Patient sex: F
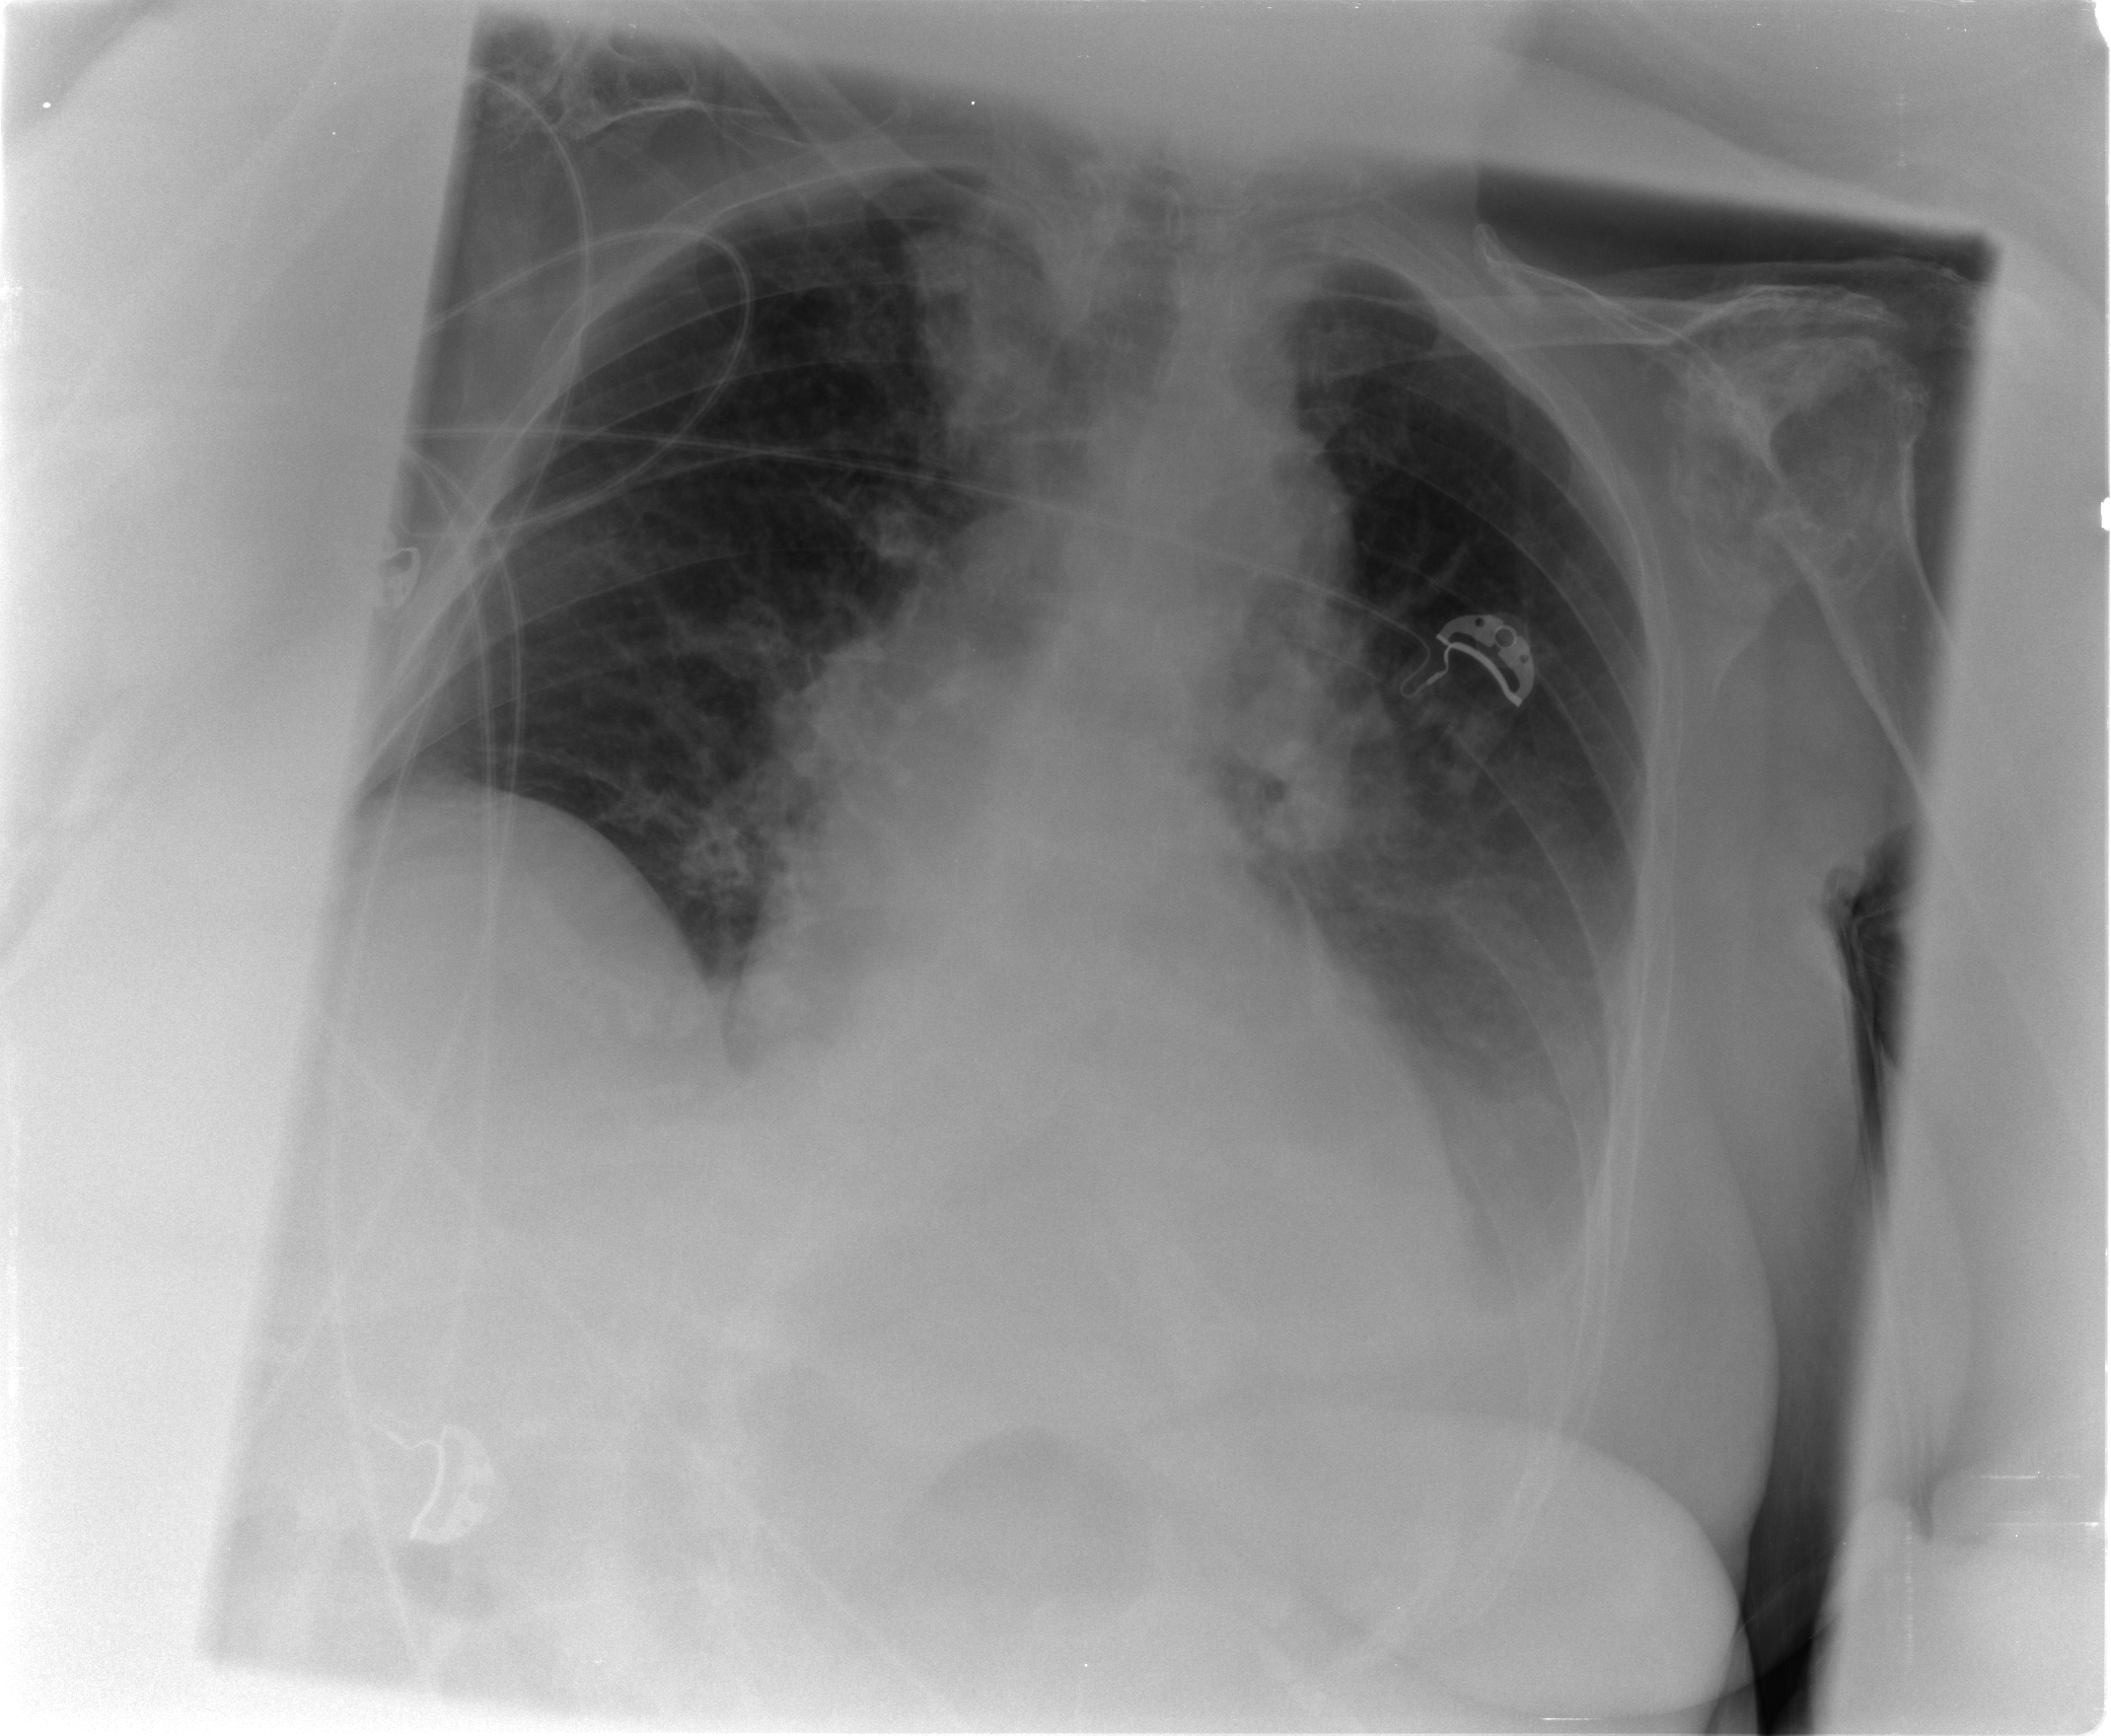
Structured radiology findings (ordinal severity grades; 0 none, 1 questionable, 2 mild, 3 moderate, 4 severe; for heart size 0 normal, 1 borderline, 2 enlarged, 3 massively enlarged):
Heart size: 2
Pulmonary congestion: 0
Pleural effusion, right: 0
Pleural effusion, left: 1
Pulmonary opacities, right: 0
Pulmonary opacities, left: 0
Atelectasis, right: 2
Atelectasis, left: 2